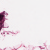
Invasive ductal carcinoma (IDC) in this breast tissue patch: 0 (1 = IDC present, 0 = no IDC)